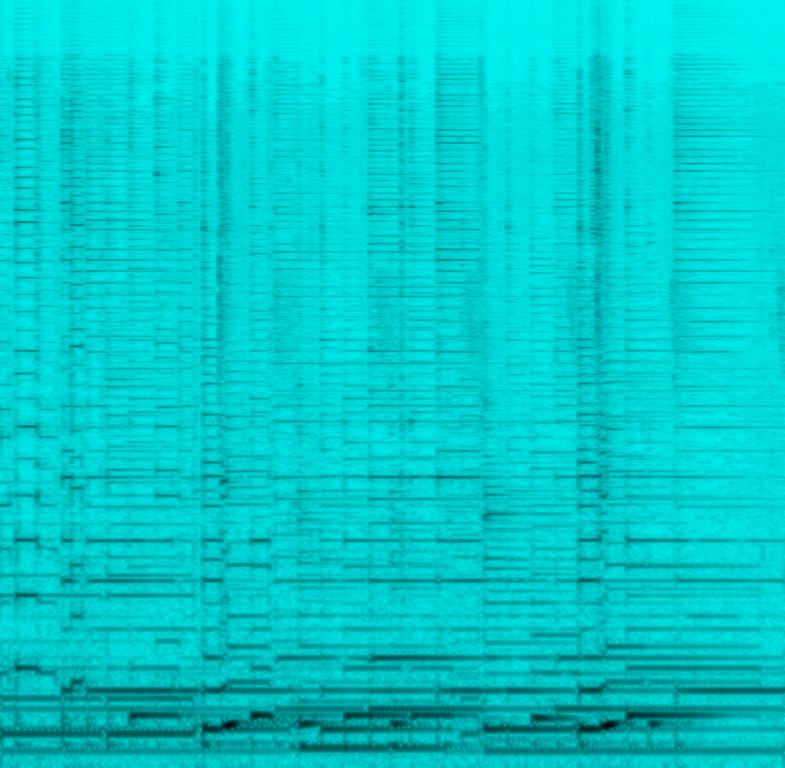
This is a guitar cover video. There are no vocals in this piece. The acoustic guitar is playing a mellow tune with the heavy use of arpeggios. The atmosphere is gentle and relaxing. This piece could be used as the opening theme of a teenage drama TV series. It could also be playing in the background at a coffee shop.